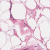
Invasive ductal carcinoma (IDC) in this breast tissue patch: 0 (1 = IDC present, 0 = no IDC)